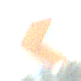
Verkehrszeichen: RichtungstafelnInKurvenKleinRechts
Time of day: MorningAfternoon
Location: Outdoor (Nature)
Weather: PartlyCloudy
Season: NotSpecified
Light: Natural